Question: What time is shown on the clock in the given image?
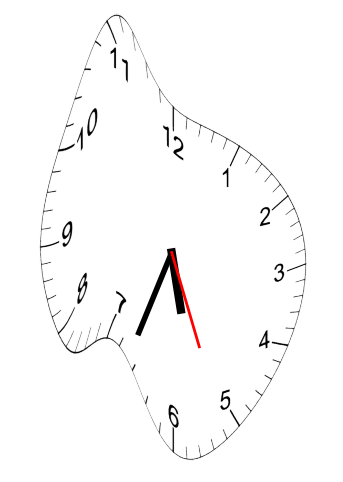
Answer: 05:33:26